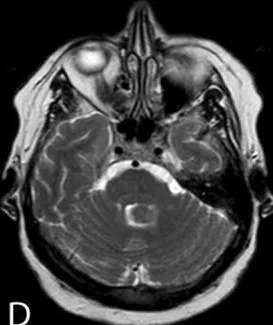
MR images obtained from a 60-year-old woman with diplopia. T2-weighted. Pulse sequences.
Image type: radiology (mri)